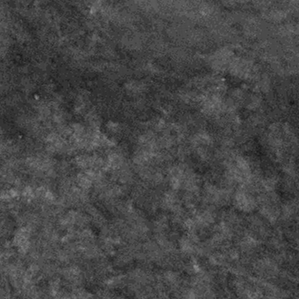
Label: frost